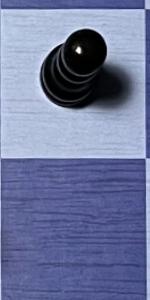
Label: Empty